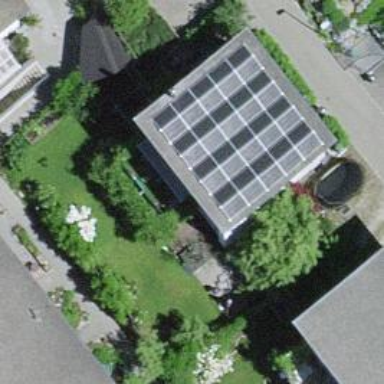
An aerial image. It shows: Solar photovoltaic panel generator located on building's roof.